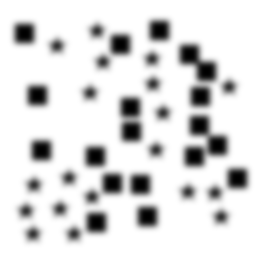
Squares: 19
Triangles: 0
Stars: 19
Total shapes: 38